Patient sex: M
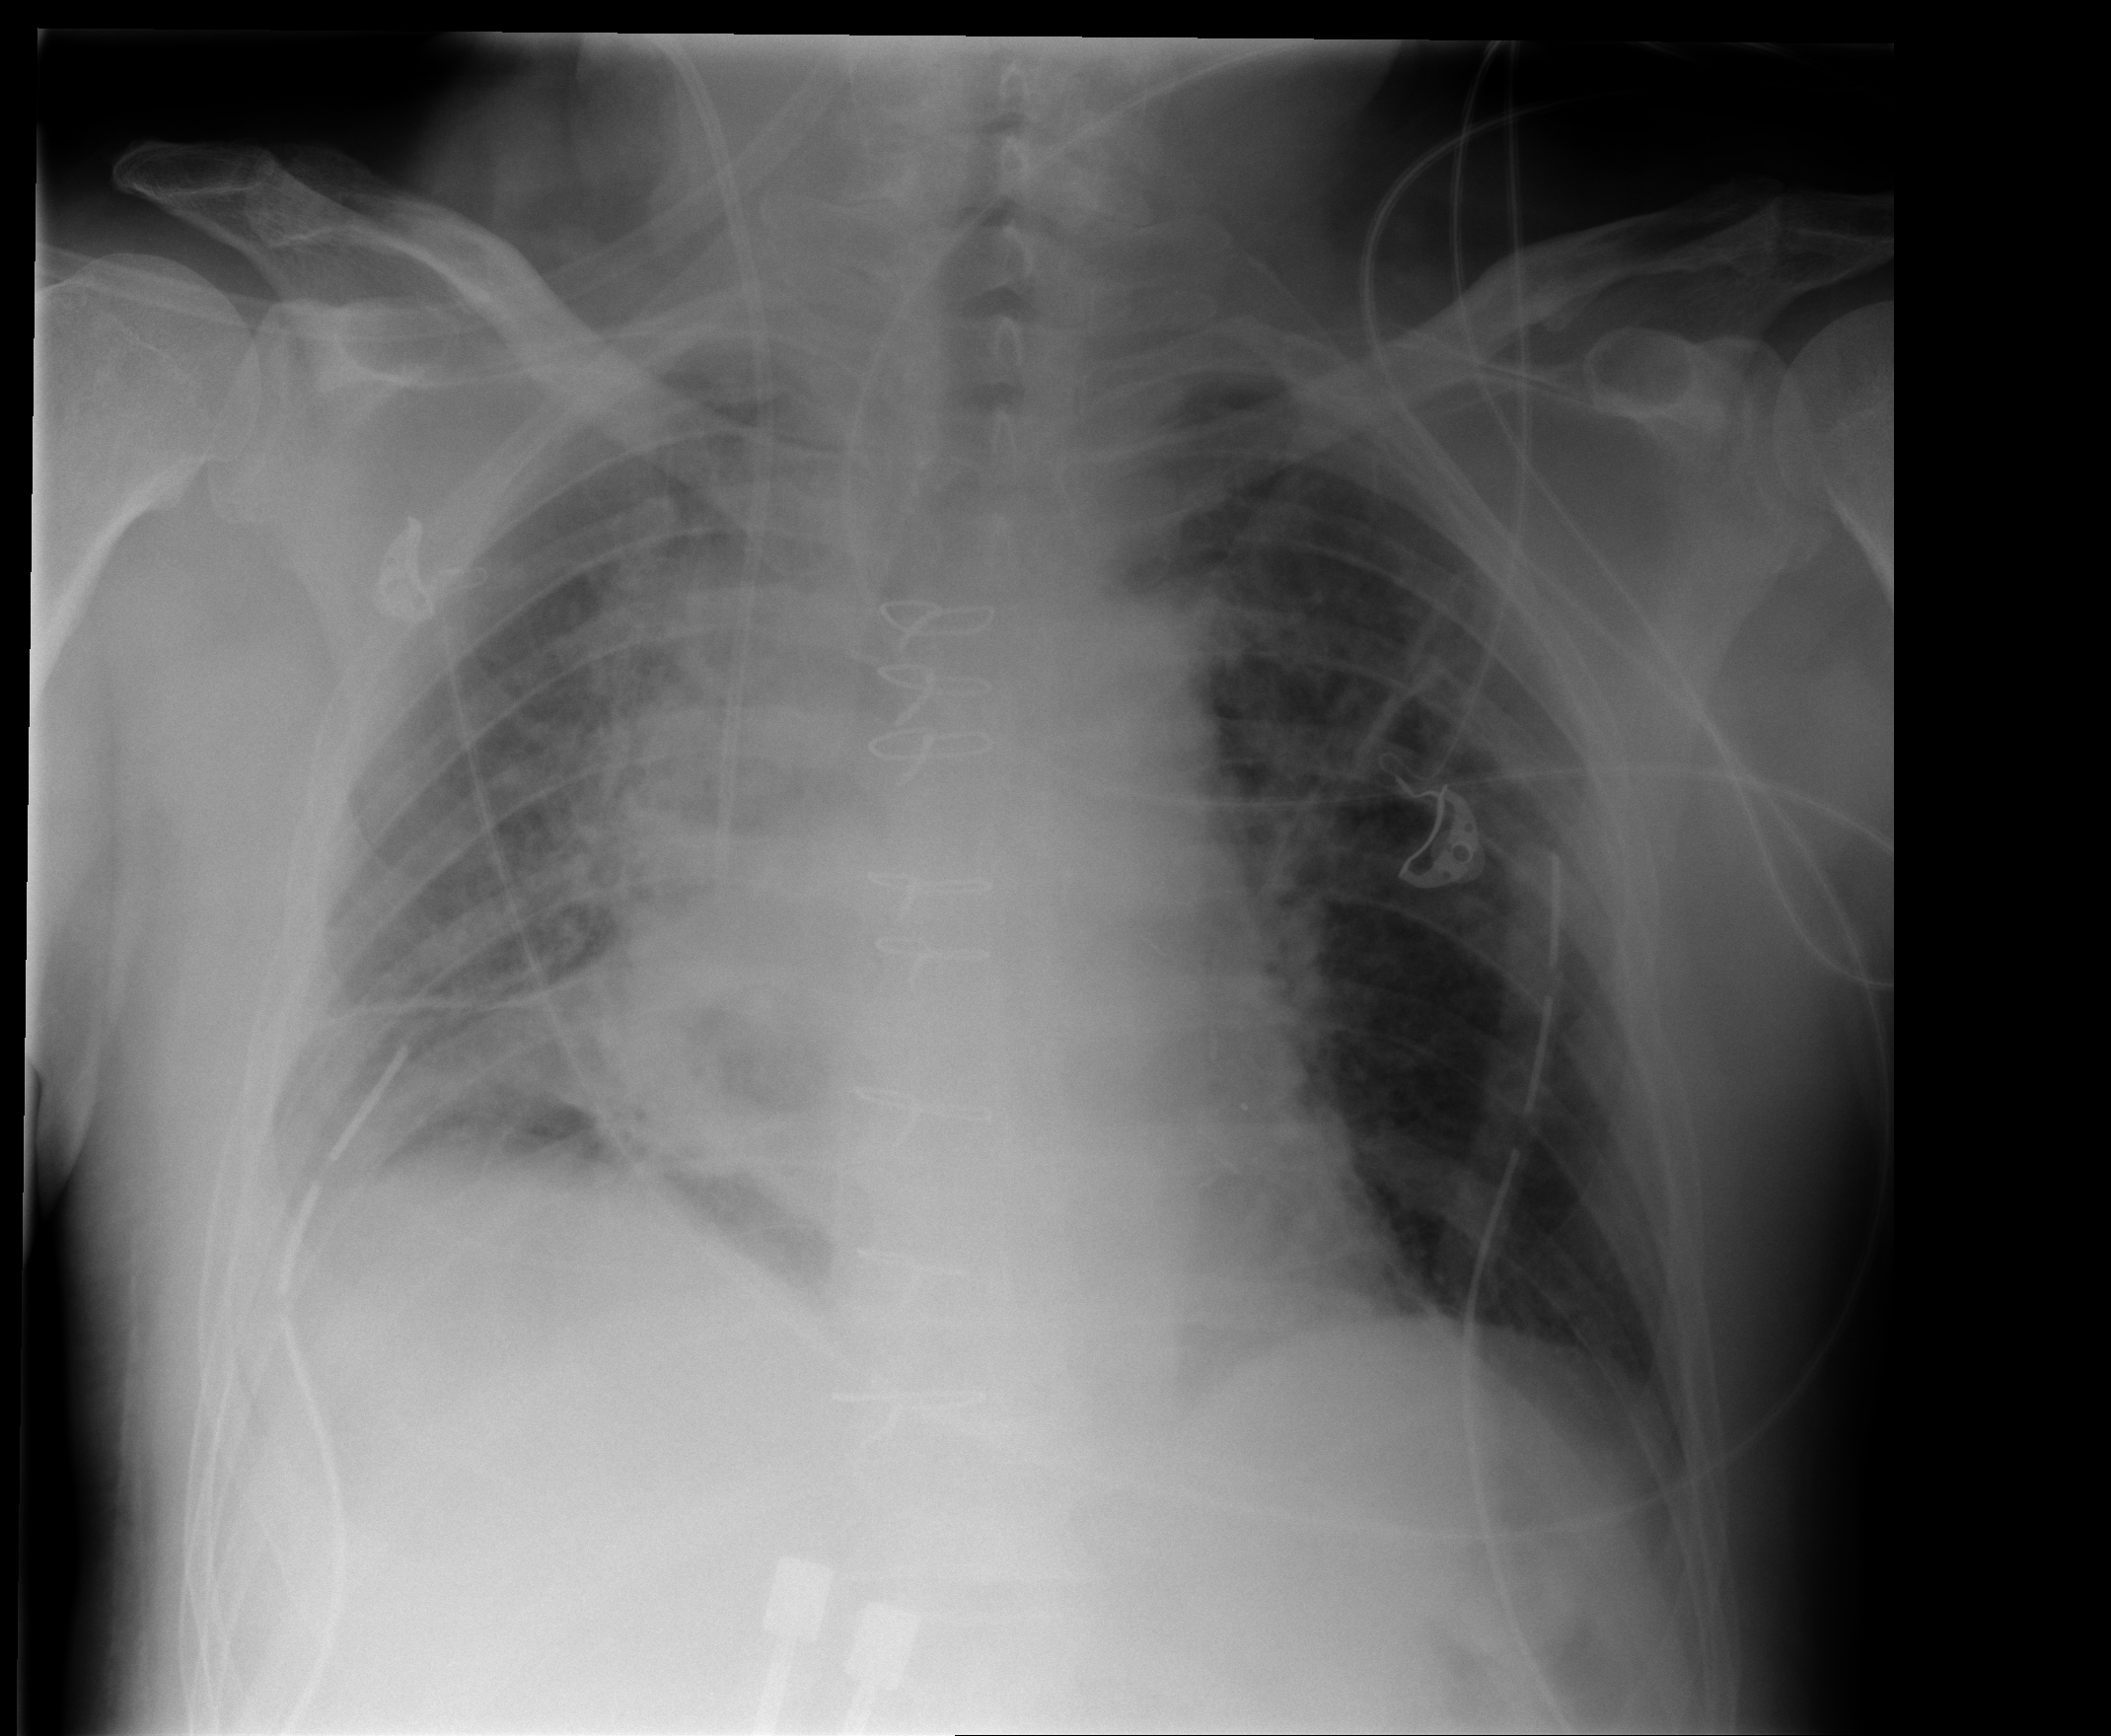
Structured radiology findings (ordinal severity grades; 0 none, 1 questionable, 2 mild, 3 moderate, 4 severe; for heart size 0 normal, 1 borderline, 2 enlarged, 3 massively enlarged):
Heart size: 2
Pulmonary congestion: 1
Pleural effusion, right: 2
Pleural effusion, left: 0
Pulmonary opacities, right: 3
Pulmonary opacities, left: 0
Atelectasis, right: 2
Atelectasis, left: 2